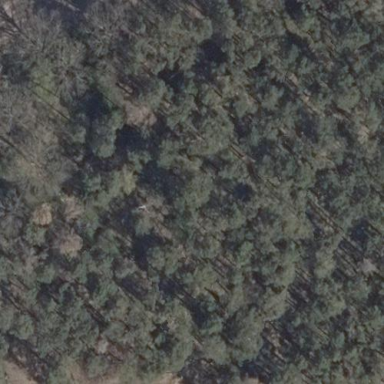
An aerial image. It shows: Forest area.